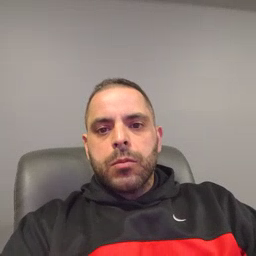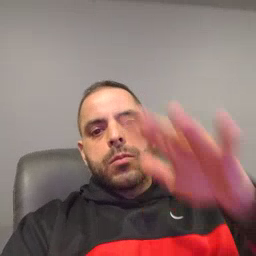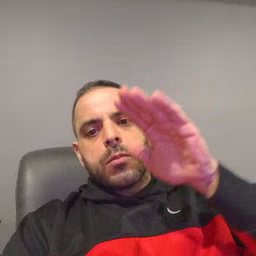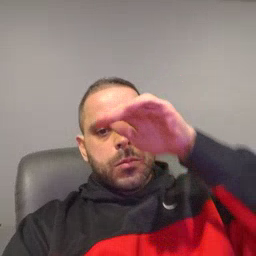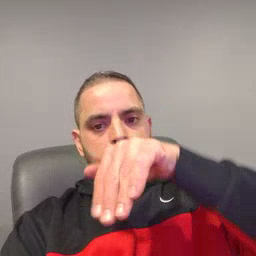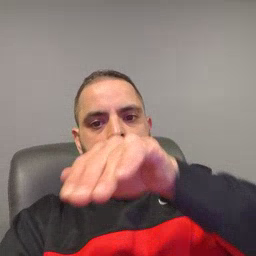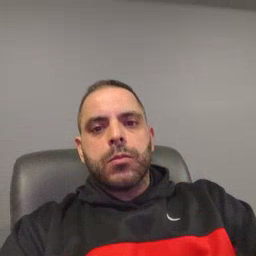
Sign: elephant